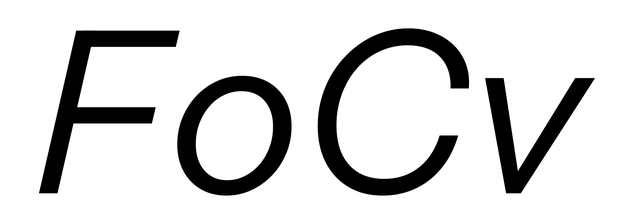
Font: InstrumentSans-Italic_Italic